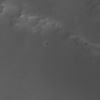
Label: not_dusty